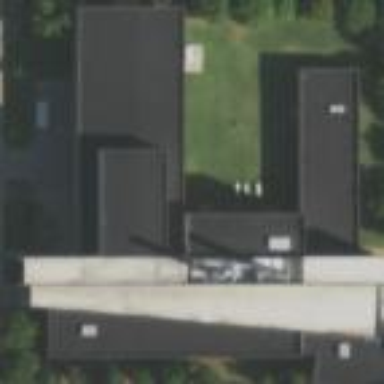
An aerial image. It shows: University building.